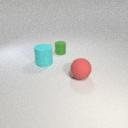
small green rubber cylinder to the right of large cyan rubber cylinder